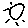
Label: sun